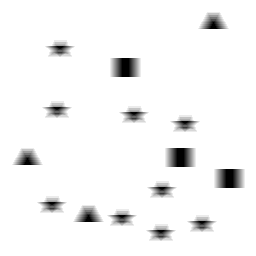
Squares: 3
Triangles: 3
Stars: 9
Total shapes: 15